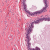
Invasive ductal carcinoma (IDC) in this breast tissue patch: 0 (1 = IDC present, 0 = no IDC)